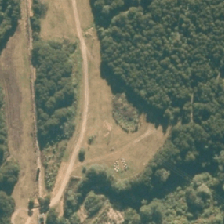
Land cover: urban_parkland